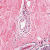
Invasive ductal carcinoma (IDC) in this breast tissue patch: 1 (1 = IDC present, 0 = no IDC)